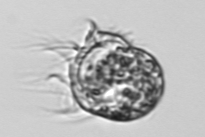
Label: Leegaardiella_ovalis